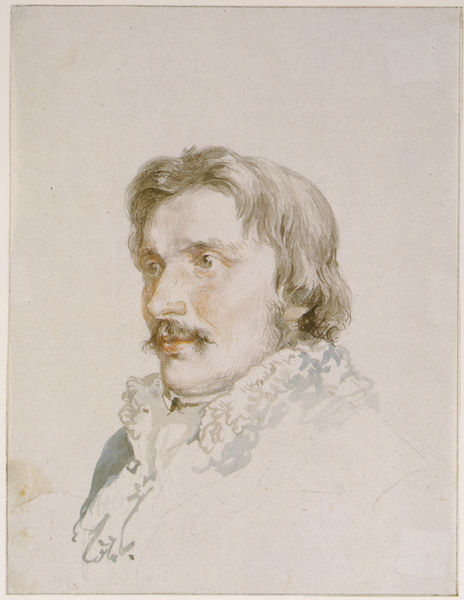
Titel: Bildnis eines Herrn Levanovitsch
Künstler: Johann Georg von Dillis
Standort: München
Institution: Stadtarchiv München, Historischer Verein von Oberbayern, Dillis-Sammlung
Schlagwörter: blau, haut, kopf, mann, rubens, schatten, weiß, aquarell, braun, frankreich, frisur, grau, haar, hell, kreide, licht, mund, nase, ohr, pastell, profil, skizze, stirn, zeichnung, blick, rot, bart, jacke, schnurrbart, augen, barock, blass, gesicht, kragen, mensch, pelz, spitze, bild, bildnis, herr, portrait, porträt, signatur, auge, haare, mantel, stoff, adel, spitzen, augenbrauen, brustbild, kinn, lippen, locken, mittelscheitel, ohren, rosa, zart, wangen, papier, russland, farbe, farblos, schnäuzer, schnurbart, glänzend, glatt, dreiviertelansicht, edel, rüschen, augenbraue, schnauzbart, schnauzer, selbstporträt, braune haare, dünn, penis, tusche, kohle, dreiviertel, selbstbildnis, koloriert, bleistift, adeliger, entwurf, kotletten, unvollendet, andächtig, selbstportrait, halbprofil, halbporträt, spitzenkragen, leuchtend, russe, weich, unfertig, rötel, buntstift, vorzeichnung, blei, halo, boucher, prträt, kinne, orhen, bouche, spitzenkrage, 1800, 1750, schal#, rote backe, albertina, rboucher, mann bart alt franzose revolution halskrause